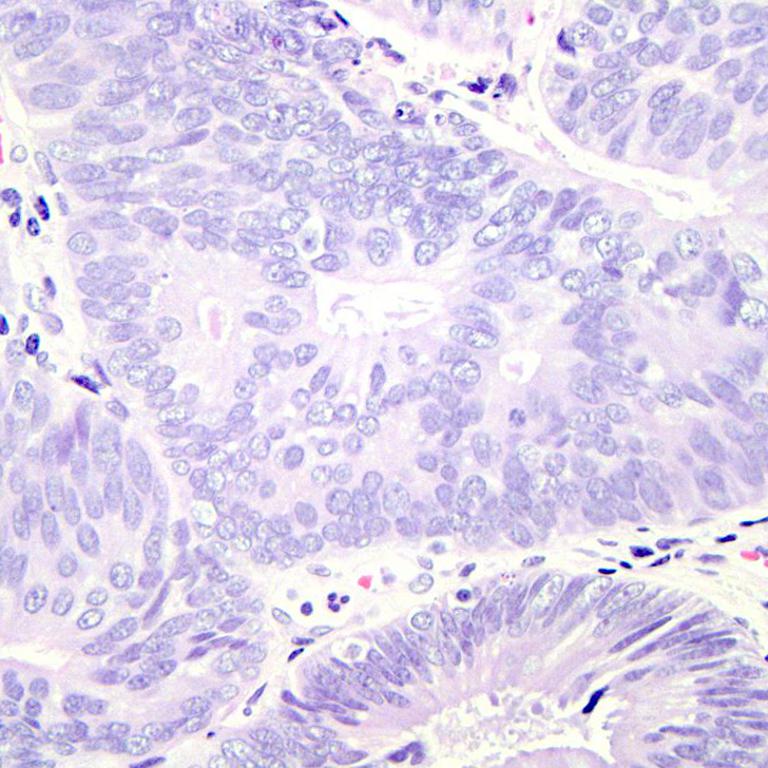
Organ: colon
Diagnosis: adenocarcinomas